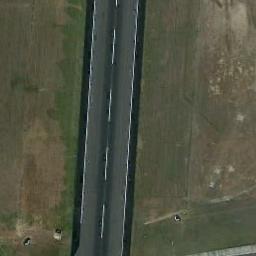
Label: runway